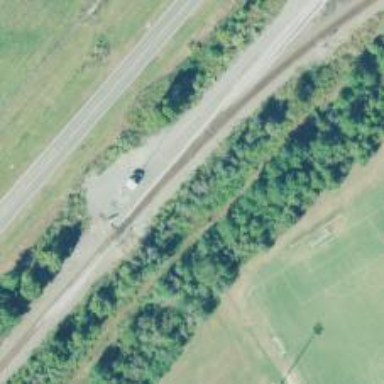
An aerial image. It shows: Junction on the railway.